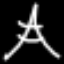
Label: The Eiffel Tower